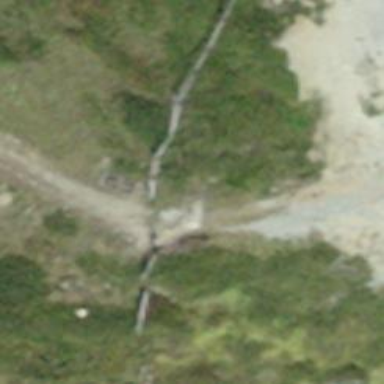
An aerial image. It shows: Cattle grid barrier.